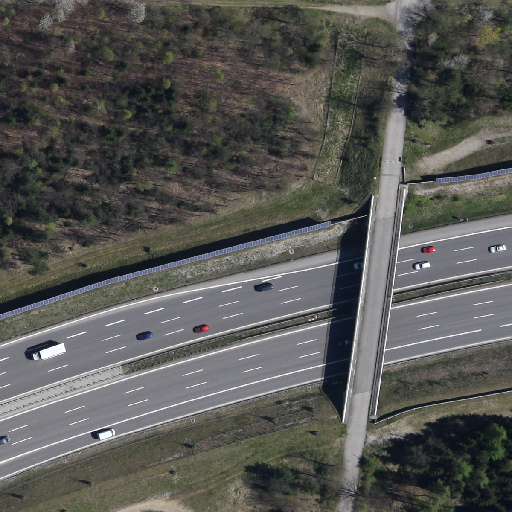
Referring expression: truck